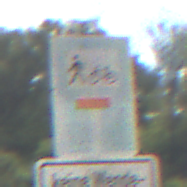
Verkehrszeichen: SackgasseRadverkehrFussgaengerDurchlaessig
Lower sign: HinweisGeaenderteVorfahrtVerkehrsfuehrungVerkehrsregelung3
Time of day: Midday
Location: Outdoor (Nature)
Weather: PartlyCloudy
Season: NotSpecified
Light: Natural